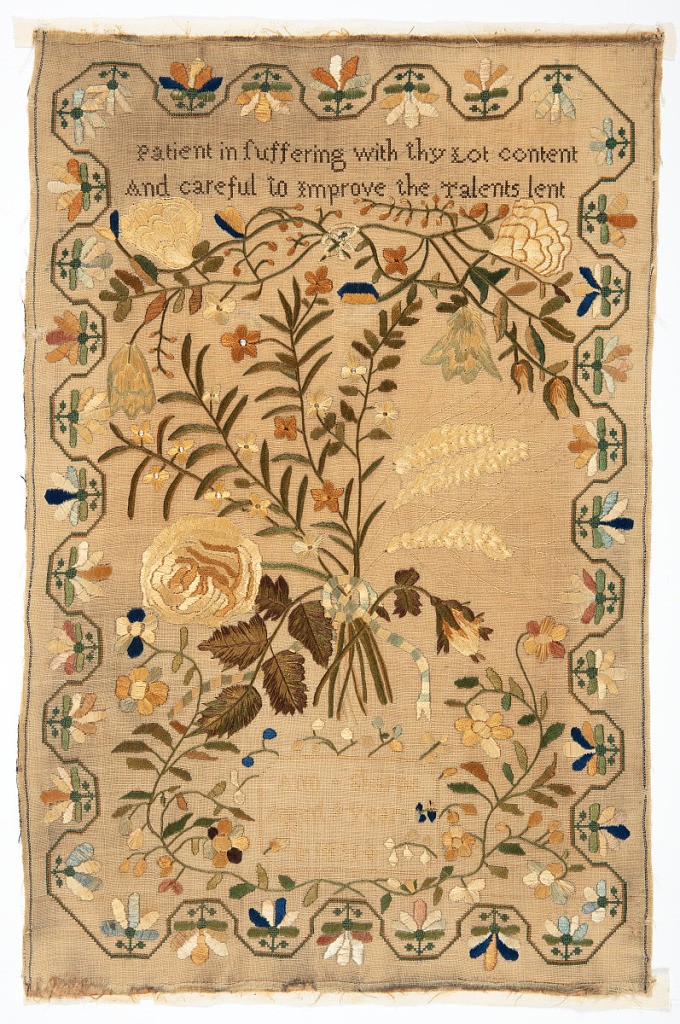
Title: Sampler
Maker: Anne Sharpe
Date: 1831
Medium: silk, wool, cotton Technique: embroidered using satin, cross, running stitches
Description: Sampler with a bouquet of flowers tied with a ribbon. Floral border and inscription at the top.

Patient in suffering with thy lot content
And careful to improve the talents lent